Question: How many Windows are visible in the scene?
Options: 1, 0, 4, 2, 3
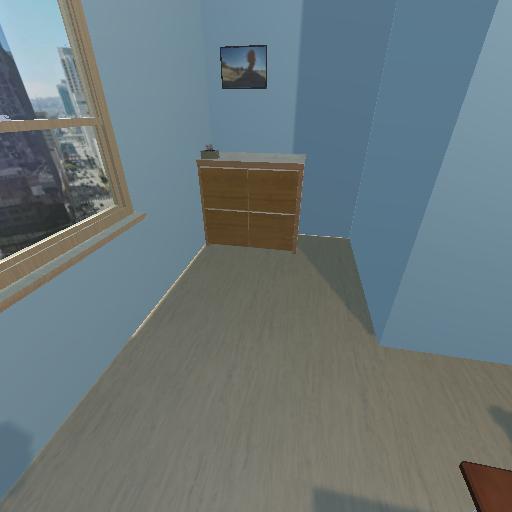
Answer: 1